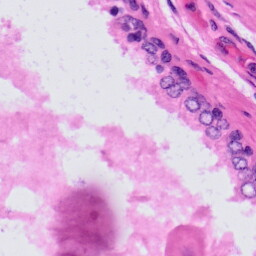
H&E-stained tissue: Prostate